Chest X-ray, AP view. Patient: 81 years old, sex F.
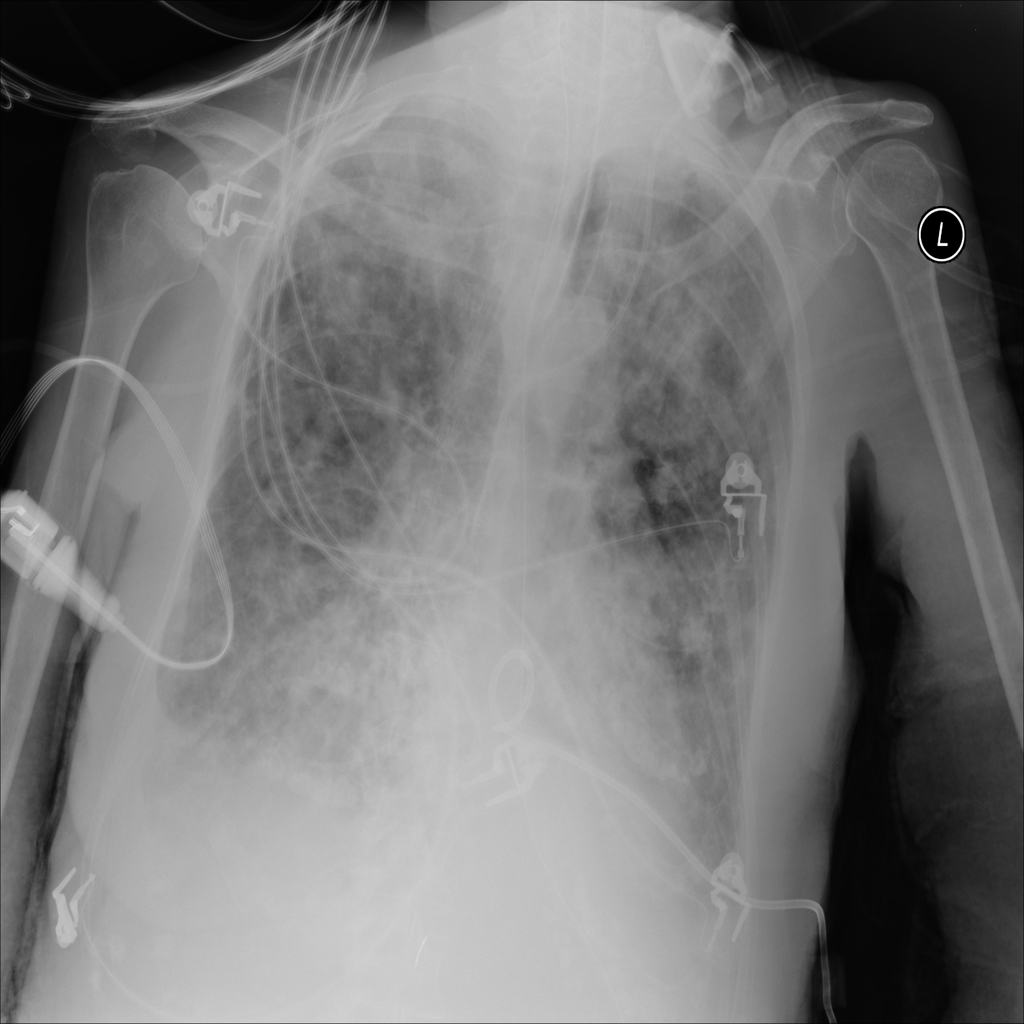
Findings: Consolidation, Infiltration, Nodule